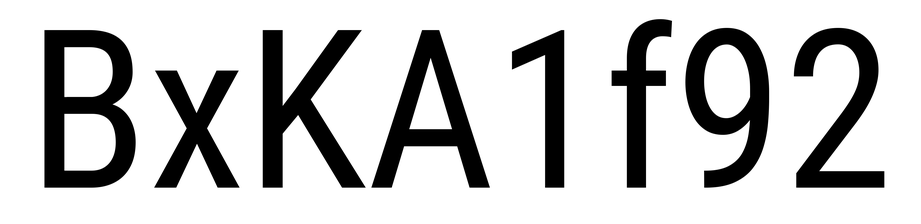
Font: Roboto_Condensed_Regular